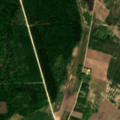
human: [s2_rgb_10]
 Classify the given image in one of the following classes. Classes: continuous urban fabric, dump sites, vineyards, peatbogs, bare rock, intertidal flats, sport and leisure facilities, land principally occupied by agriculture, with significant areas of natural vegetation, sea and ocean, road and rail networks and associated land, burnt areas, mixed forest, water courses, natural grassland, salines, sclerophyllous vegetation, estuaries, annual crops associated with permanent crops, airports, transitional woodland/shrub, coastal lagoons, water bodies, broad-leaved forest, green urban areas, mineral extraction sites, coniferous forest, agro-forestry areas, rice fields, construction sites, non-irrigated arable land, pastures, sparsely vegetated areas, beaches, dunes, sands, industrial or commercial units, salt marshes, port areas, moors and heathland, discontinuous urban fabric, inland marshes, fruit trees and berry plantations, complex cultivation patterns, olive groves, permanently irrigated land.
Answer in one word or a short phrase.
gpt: non-irrigated arable land, complex cultivation patterns, broad-leaved forest, transitional woodland/shrub